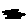
Label: zigzag